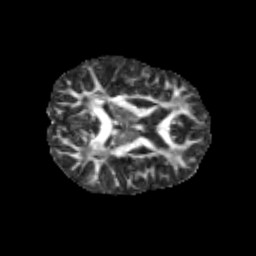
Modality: FA
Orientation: axial
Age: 9
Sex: male
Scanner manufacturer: siemens
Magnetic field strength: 3 T
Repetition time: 3.8 s
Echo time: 0.07 s